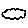
Label: cloud